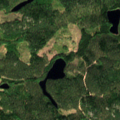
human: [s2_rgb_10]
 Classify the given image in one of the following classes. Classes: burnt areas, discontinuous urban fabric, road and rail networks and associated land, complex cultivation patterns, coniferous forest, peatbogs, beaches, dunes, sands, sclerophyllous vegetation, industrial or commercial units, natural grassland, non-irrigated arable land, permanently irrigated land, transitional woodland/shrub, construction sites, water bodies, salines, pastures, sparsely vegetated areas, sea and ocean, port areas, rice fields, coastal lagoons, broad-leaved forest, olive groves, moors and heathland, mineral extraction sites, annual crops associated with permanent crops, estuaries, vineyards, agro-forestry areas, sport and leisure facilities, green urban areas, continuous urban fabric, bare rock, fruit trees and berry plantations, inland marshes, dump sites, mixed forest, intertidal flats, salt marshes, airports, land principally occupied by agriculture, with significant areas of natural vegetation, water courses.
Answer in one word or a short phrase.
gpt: coniferous forest